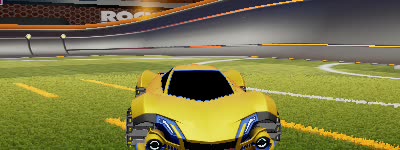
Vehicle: werewolf